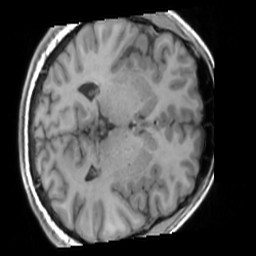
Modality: T1w
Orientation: axial
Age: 19
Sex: male
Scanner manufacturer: siemens
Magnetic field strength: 3 T
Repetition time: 1.63 s
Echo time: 0.00311 s